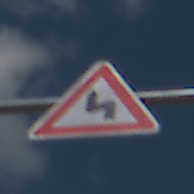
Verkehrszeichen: DoppelkurveZunaechstLinks
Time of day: Midday
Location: Outdoor (Nature)
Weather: PartlyCloudy
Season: NotSpecified
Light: Natural